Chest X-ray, AP view. Patient: 58 years old, sex M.
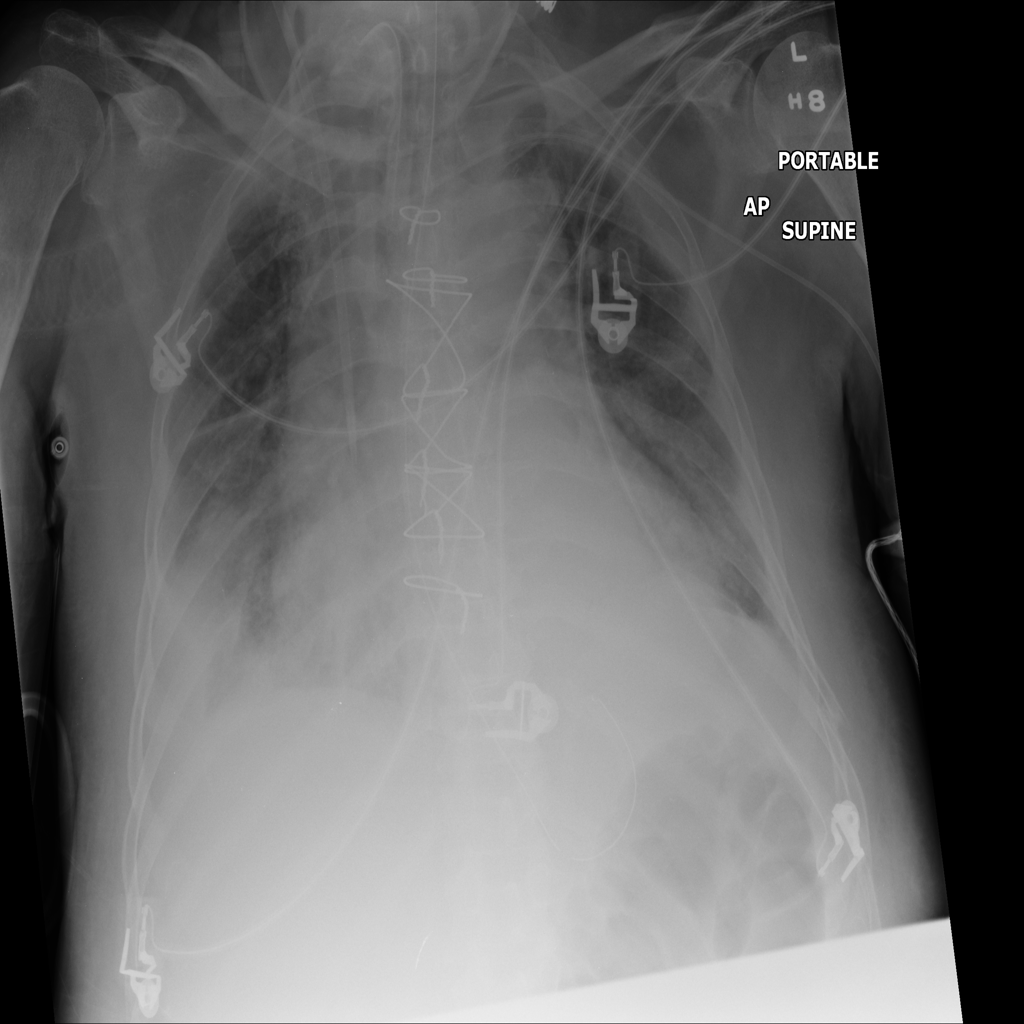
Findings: Atelectasis, Consolidation, Infiltration